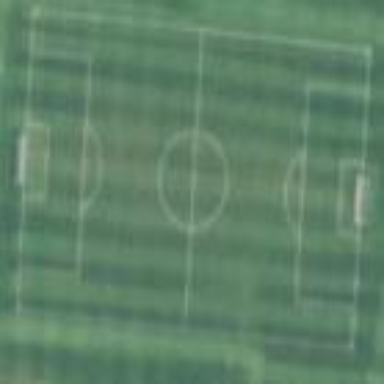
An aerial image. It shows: Soccer pitch for outdoor sports and leisure activities.